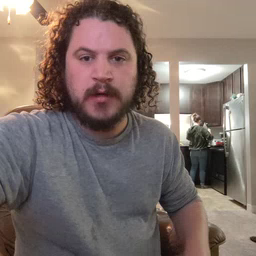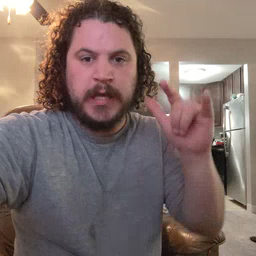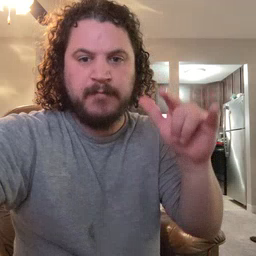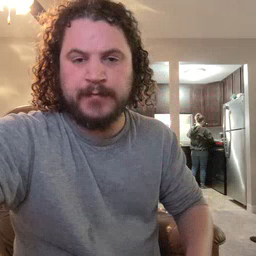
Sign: airplane